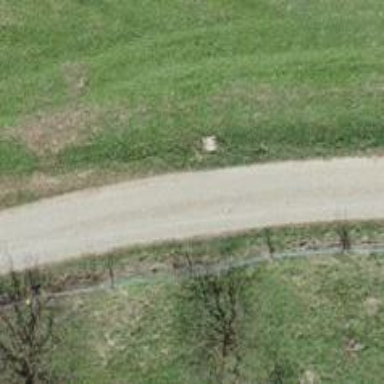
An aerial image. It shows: Well-maintained track road of grade 1.